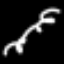
Label: squiggle